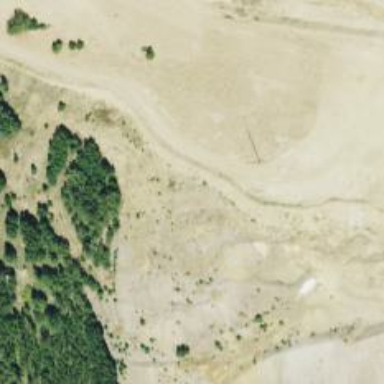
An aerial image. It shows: Quarry area.